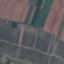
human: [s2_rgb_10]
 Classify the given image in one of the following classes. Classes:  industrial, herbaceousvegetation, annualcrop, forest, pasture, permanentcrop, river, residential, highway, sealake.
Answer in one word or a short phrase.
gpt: PermanentCrop